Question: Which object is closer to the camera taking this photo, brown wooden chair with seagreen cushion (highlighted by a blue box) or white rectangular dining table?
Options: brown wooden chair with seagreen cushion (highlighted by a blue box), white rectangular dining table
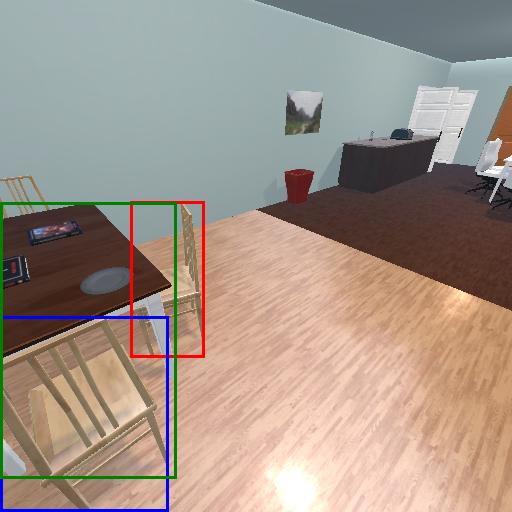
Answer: brown wooden chair with seagreen cushion (highlighted by a blue box)